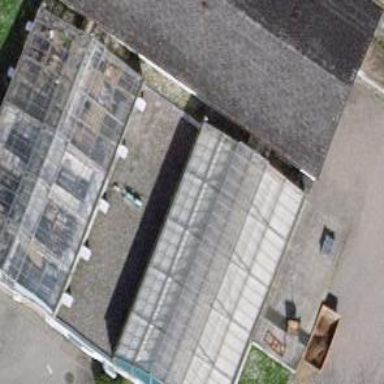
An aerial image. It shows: Greenhouse.